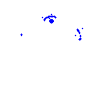
Particle: kaon